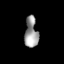
Tissue: lung
Cell type: Epithelial cells
Senescence score: 0.1773
Nuclear area (px): 390
Mean DAPI intensity: 155.9